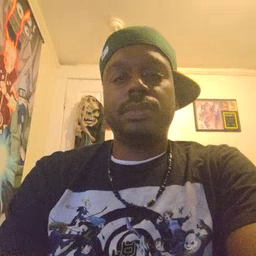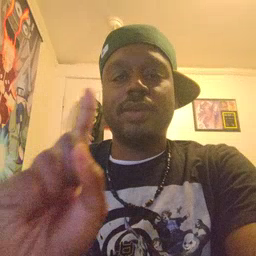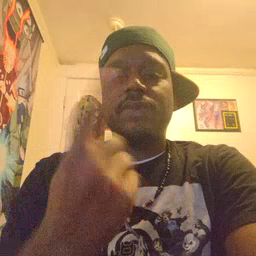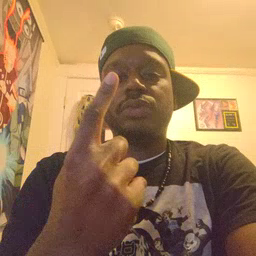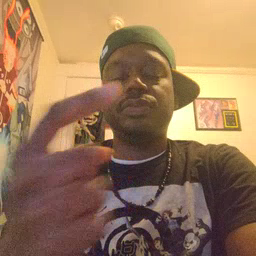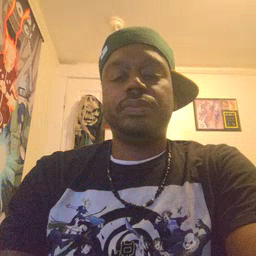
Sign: first